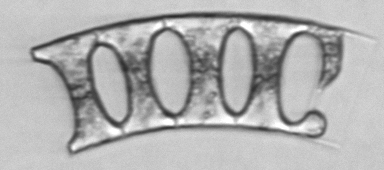
Label: Eucampia